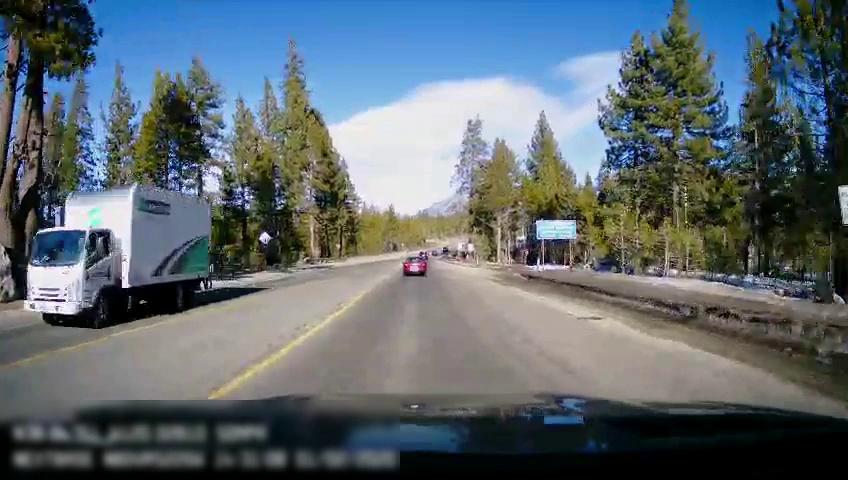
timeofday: Day
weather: Sunny
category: Drivable Space
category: Vehicles | Car
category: Vehicles | SUV
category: Vehicles | Other LV
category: Lanes | Opposite Lane
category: Lanes | Current Lane
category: Traffic | Signs
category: Traffic | Signs